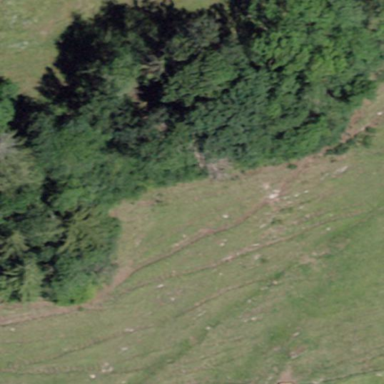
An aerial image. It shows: Forest area.